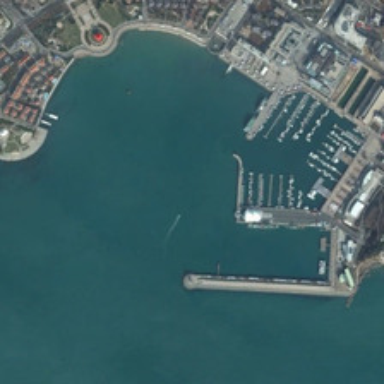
Some boats are in a port semi-surrounded by many buildings .